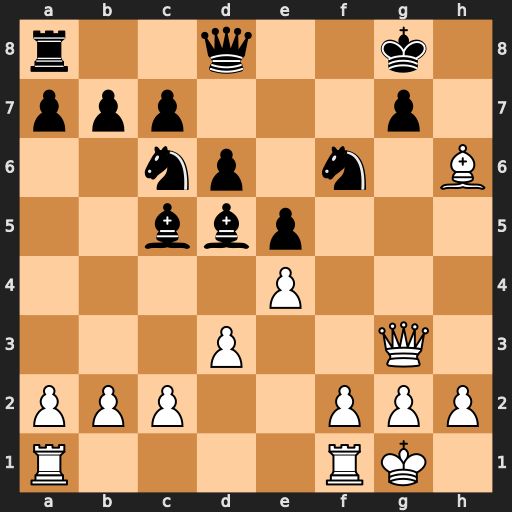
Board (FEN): r2q2k1/ppp3p1/2np1n1B/2bbp3/4P3/3P2Q1/PPP2PPP/R4RK1
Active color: w
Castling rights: -
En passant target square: -
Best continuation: Qxg7#